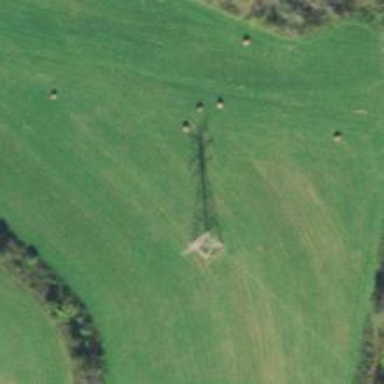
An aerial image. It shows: Lattice structure tower used for power distribution.